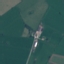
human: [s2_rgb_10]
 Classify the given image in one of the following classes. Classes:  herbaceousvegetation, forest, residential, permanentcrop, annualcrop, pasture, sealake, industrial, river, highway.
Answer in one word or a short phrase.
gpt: Pasture